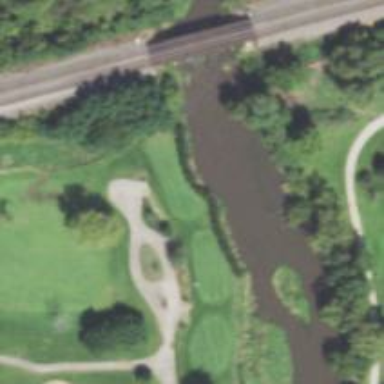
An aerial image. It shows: Golf tee.